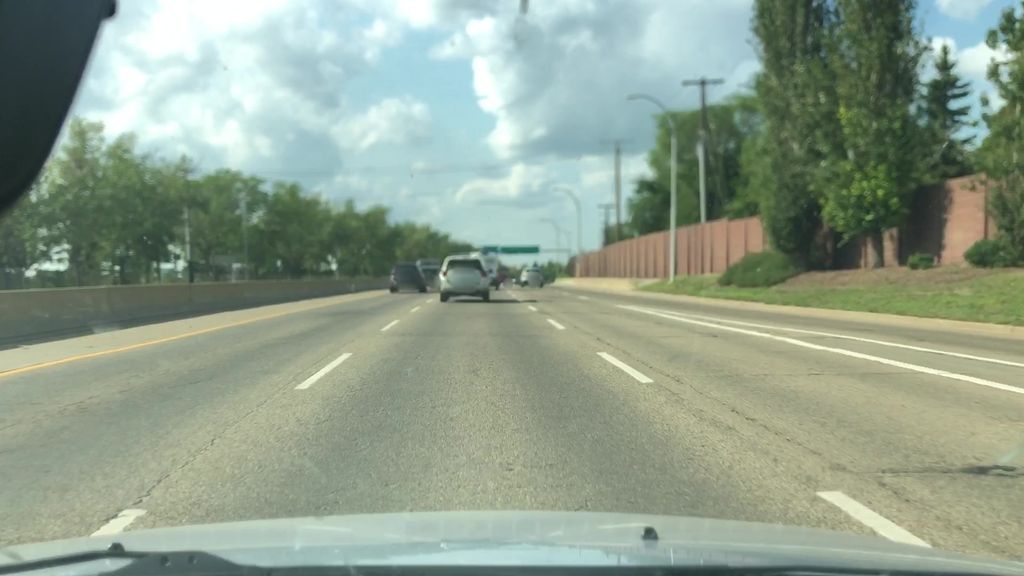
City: edmonton